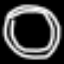
Label: clock